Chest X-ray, AP view. Patient: 30 years old, sex M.
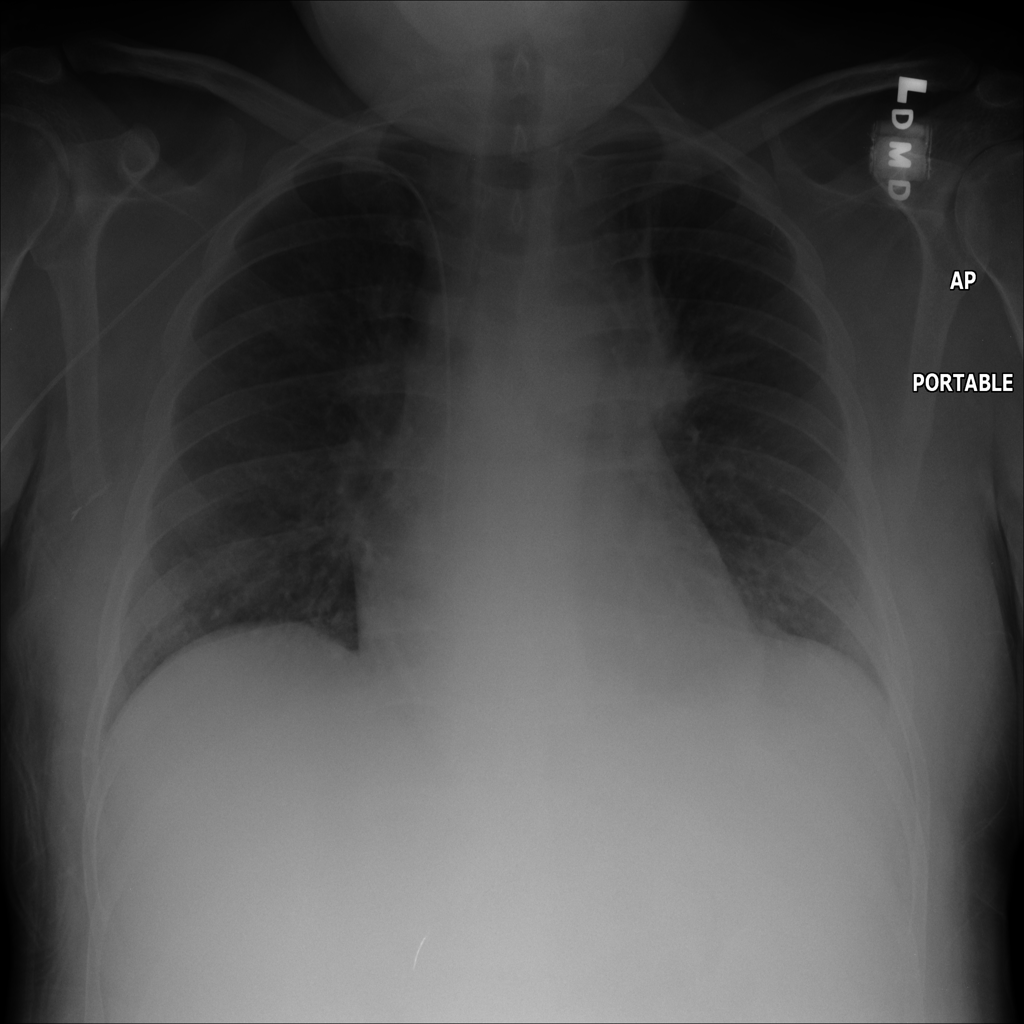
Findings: Atelectasis, Infiltration